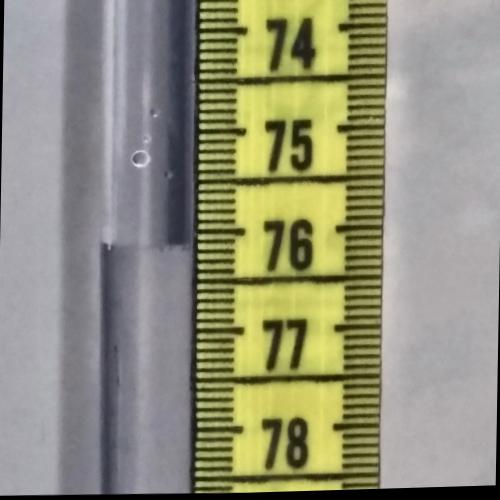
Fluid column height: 76.1 cm